Interaction volume radius: 5 \u00c5
Interaction volume height: 15 \u00c5
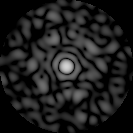
Disorder parameter: 0.8137